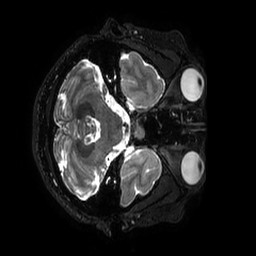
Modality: T2w
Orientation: axial
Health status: ill
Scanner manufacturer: philips
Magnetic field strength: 3 T
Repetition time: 2.5 s
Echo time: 0.331 s